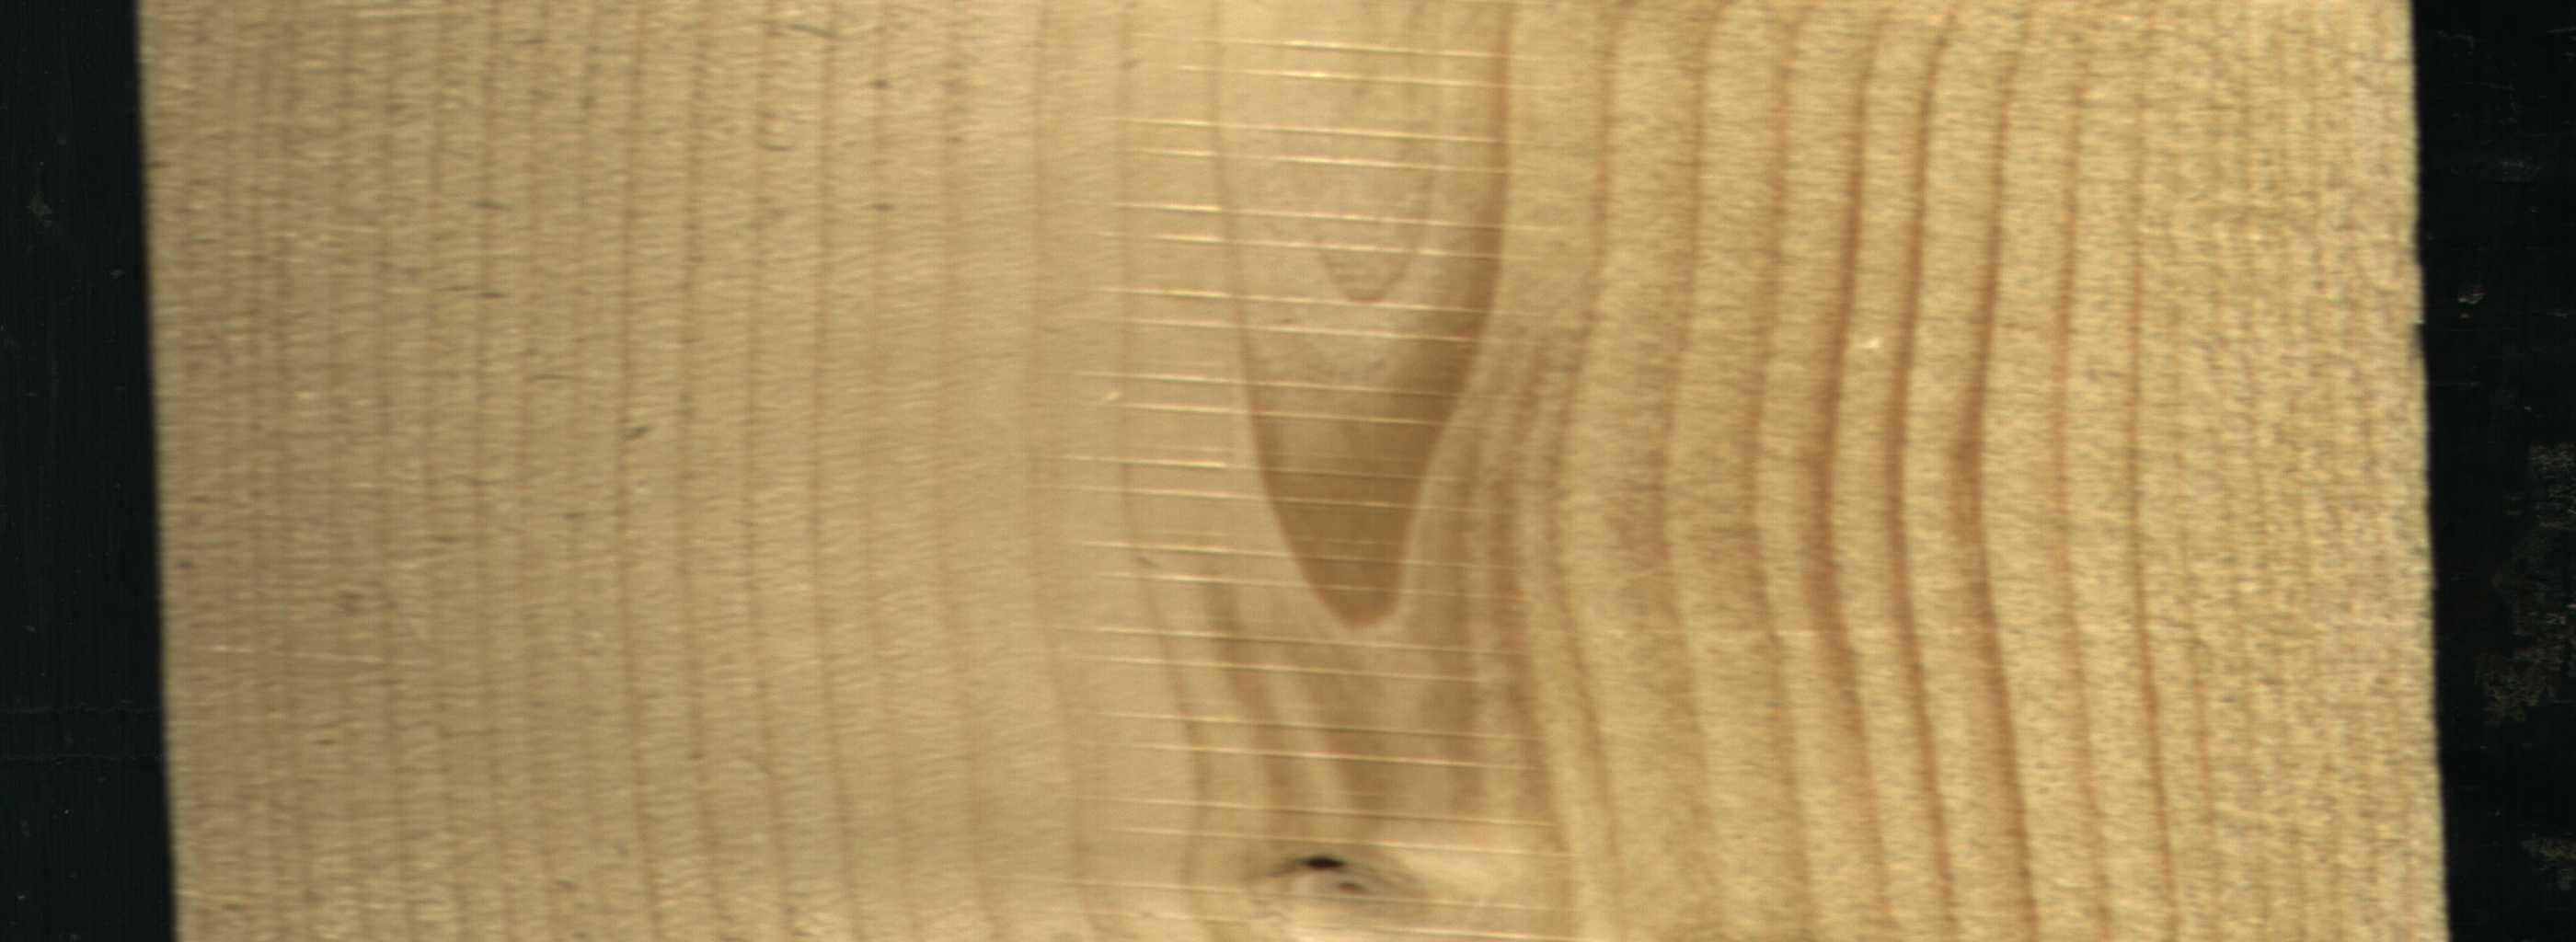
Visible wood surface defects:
Live_Knot